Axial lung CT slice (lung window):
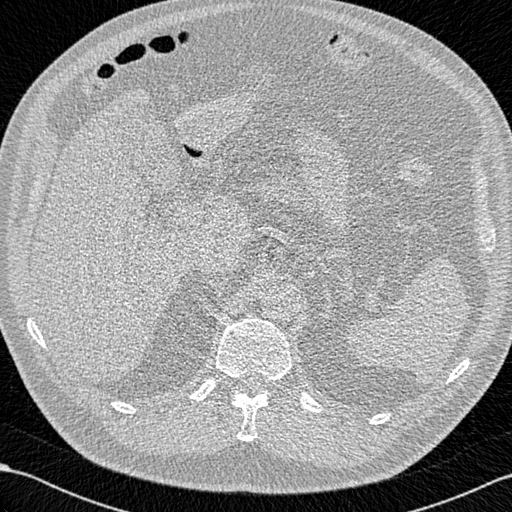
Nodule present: no